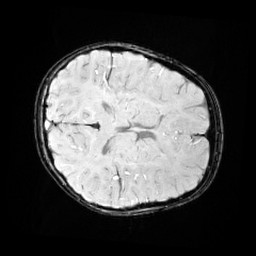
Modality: SWI
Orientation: axial
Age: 11
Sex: male
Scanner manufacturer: siemens
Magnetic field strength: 3 T
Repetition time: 0.027 s
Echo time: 0.02 s